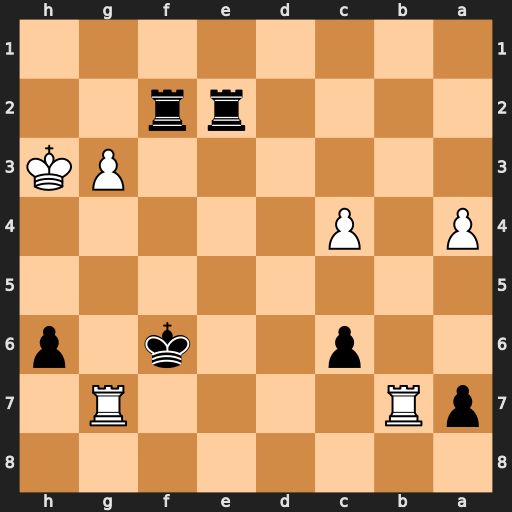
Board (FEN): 8/pR4R1/2p2k1p/8/P1P5/6PK/4rr2/8
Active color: b
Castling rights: -
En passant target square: -
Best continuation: Rh2+ Kg4 h5+ Kf3 Rhf2#